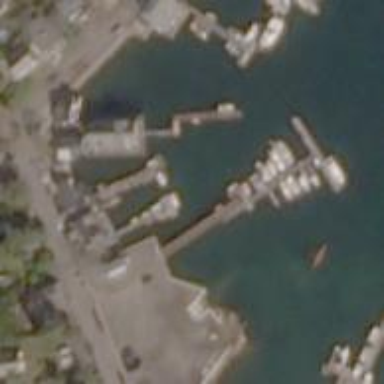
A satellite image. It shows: Man-made pier.